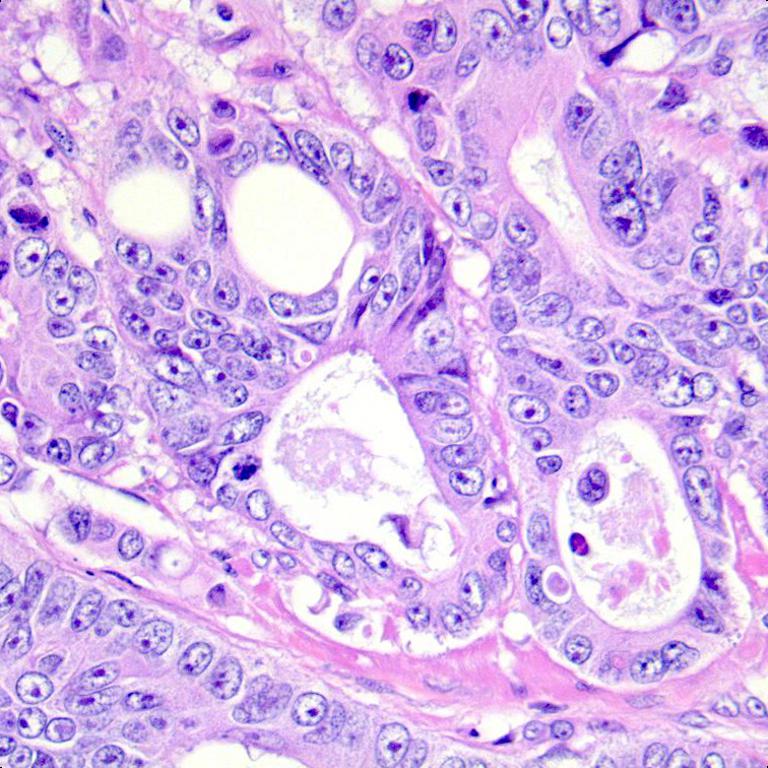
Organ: colon
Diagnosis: adenocarcinomas